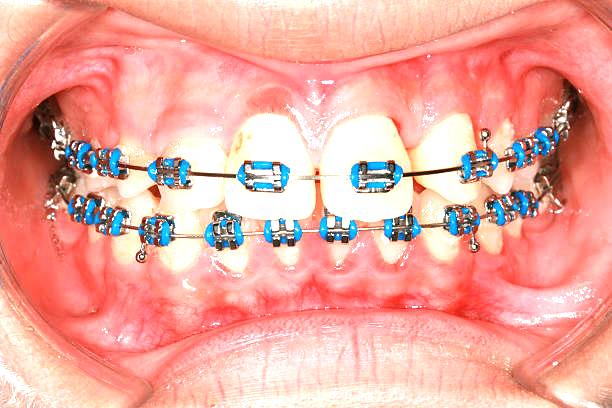
Condition: Gingivitis